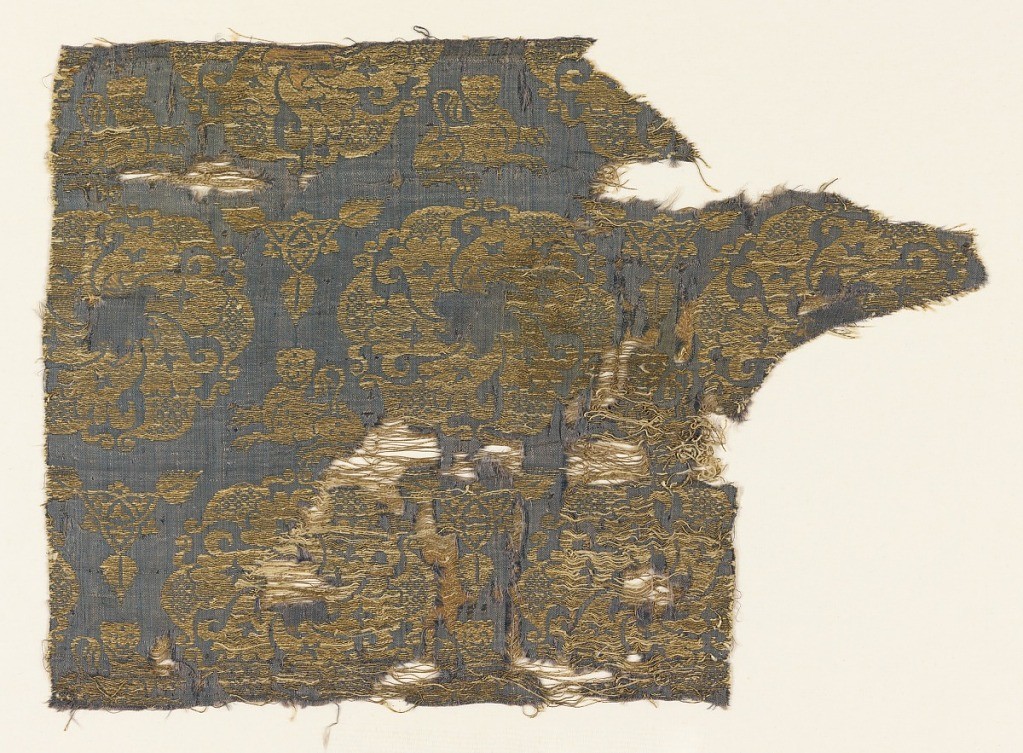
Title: Fragment
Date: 14th century
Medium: silk, metal wrapped linen Technique: compound twill weave
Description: Alternation of large floral forms, couchant leopards, and trefoil shapes in gold on blue-purple.